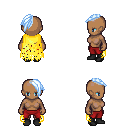
a pixel art fantasy rpg character, female body template, human, dark skin, yellow tattered cape, red pants, white cyan long mohawk hairstyle, black shoes, four views (front, back, left, right), 2x2 character sprite sheet, small pixel art, hard edges, no anti-aliasing